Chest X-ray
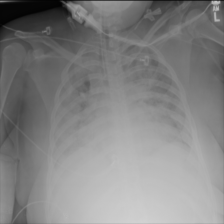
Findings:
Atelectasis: negative
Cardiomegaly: negative
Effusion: negative
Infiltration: positive
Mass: negative
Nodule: negative
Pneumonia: negative
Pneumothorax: negative
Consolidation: negative
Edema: negative
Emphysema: negative
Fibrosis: negative
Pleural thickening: negative
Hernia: negative